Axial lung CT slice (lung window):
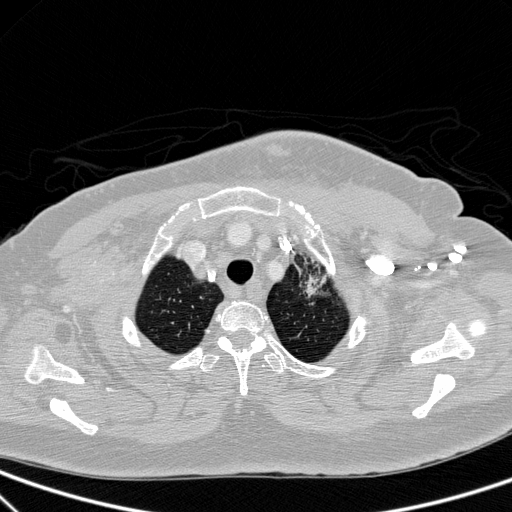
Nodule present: no